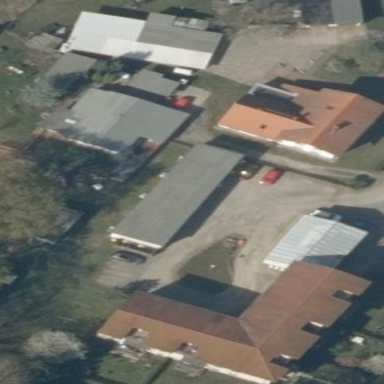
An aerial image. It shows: Shed.